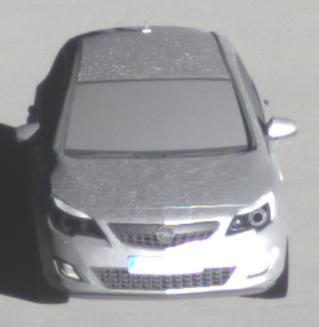
Make: Opel
Model: Astra 1.4 ecoFlex
Detailed model: Astra (J)
Model produced from: 2009/12
Model produced until: 2010/12
Doors: 5
Color: white
Road condition: dry road
Daytime: sunrise or sunset
Contrast: high contrast